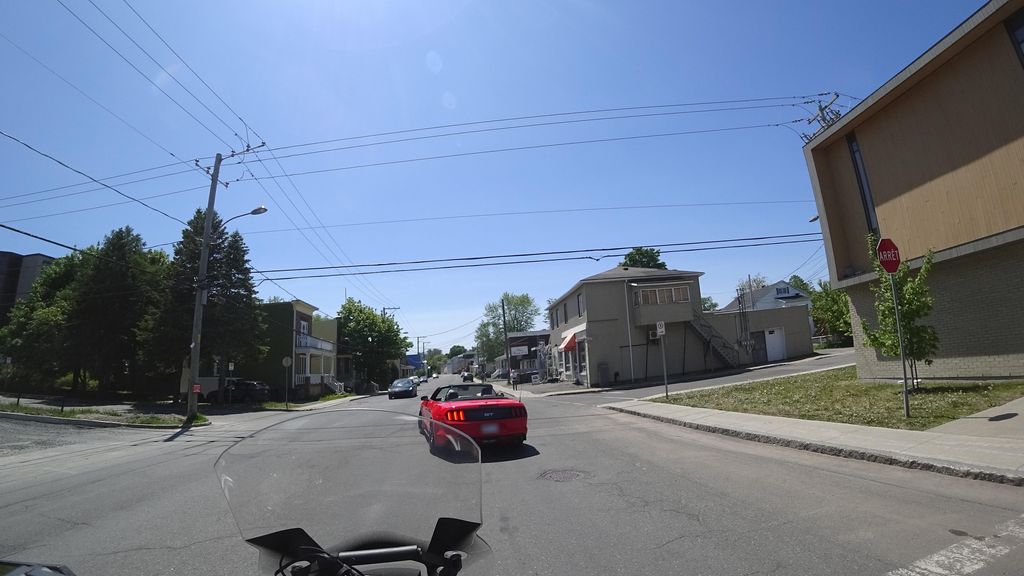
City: quebec_city